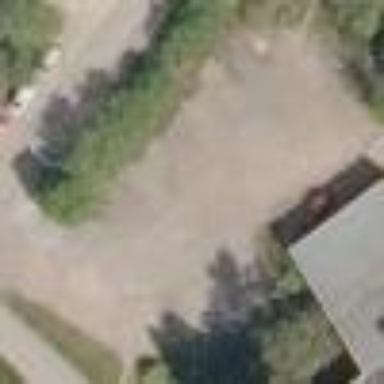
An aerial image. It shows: Parking area with unpaved surface.